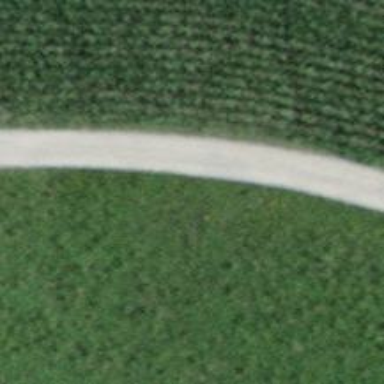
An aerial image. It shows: Unpaved track with grade 1 surface.